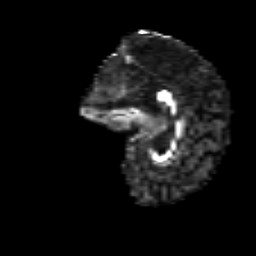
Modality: FA
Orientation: sagittal
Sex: female
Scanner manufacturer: siemens
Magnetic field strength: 3 T
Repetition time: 5 s
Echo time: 0.071 s